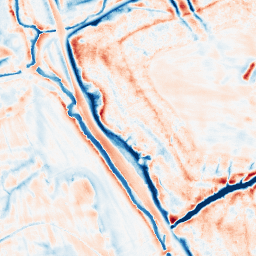
Category: edge_preserving
Decomposition family: bilateral
Decomposition parameters: d: 21
sigma_color: 50
sigma_space: 150
Upsampling method: quintic
Upsampling parameters: scale: 8
Upsampling scale: 8